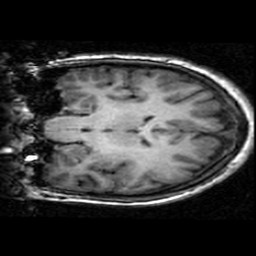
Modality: T1w
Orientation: coronal
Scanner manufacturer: ge
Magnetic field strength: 3 T
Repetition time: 0.009048 s
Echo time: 0.001844 s